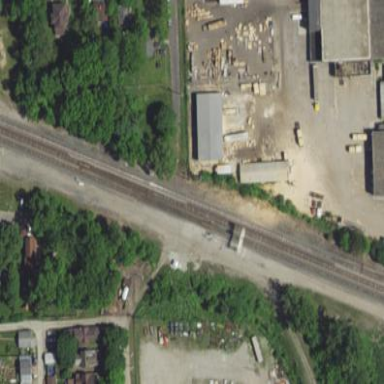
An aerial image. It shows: Railway area.